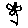
Label: flower